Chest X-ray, PA view. Patient: 80 years old, sex M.
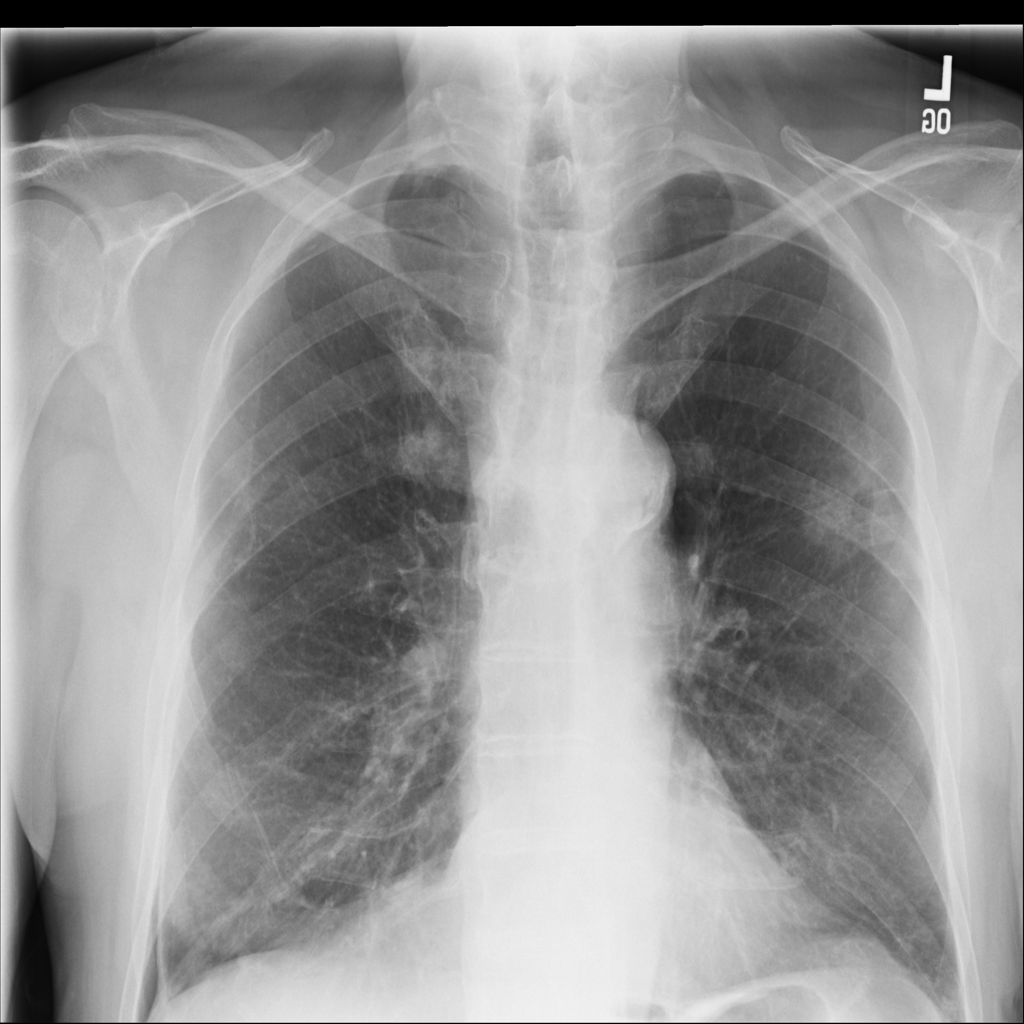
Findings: Pneumothorax